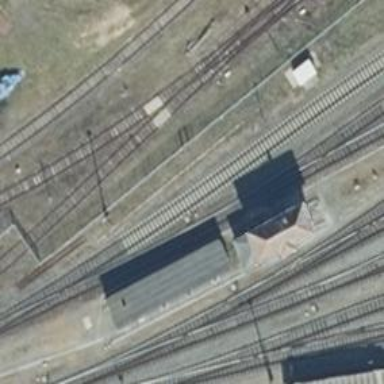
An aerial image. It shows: Railway switch.